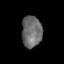
Tissue: prostate
Cell type: T cells
Senescence score: 0.3482
Nuclear area (px): 618
Mean DAPI intensity: 108.903